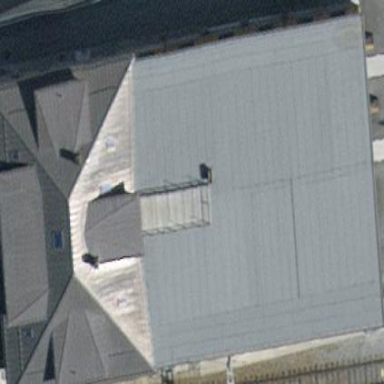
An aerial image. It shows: Engine shed building located near railway.